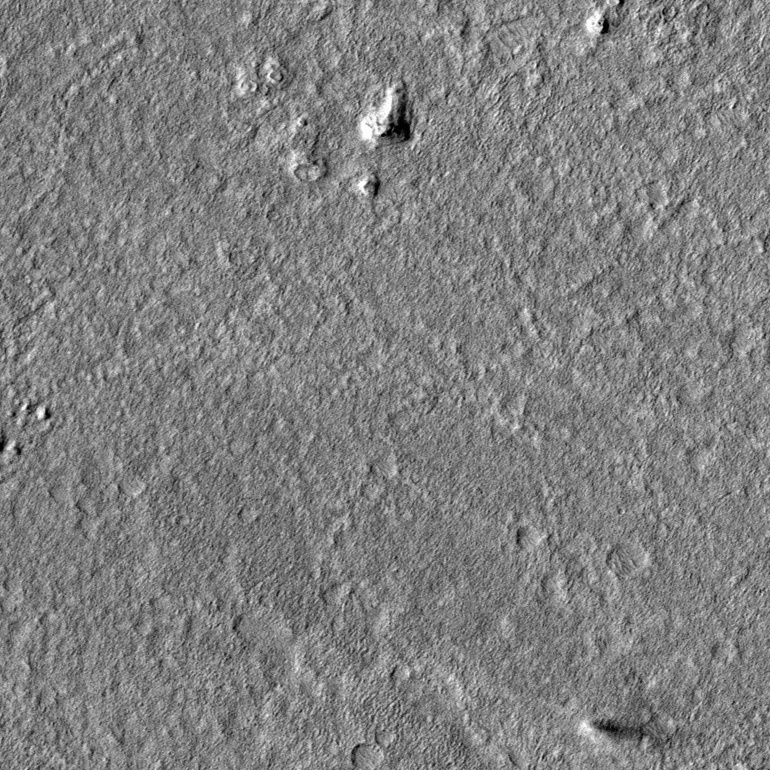
Label: dustdevil